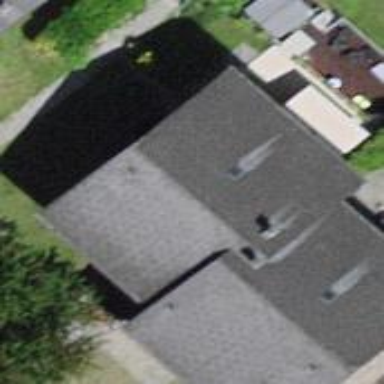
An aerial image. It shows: Simple house.